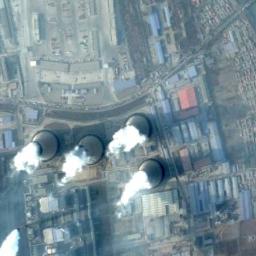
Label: thermal_power_station